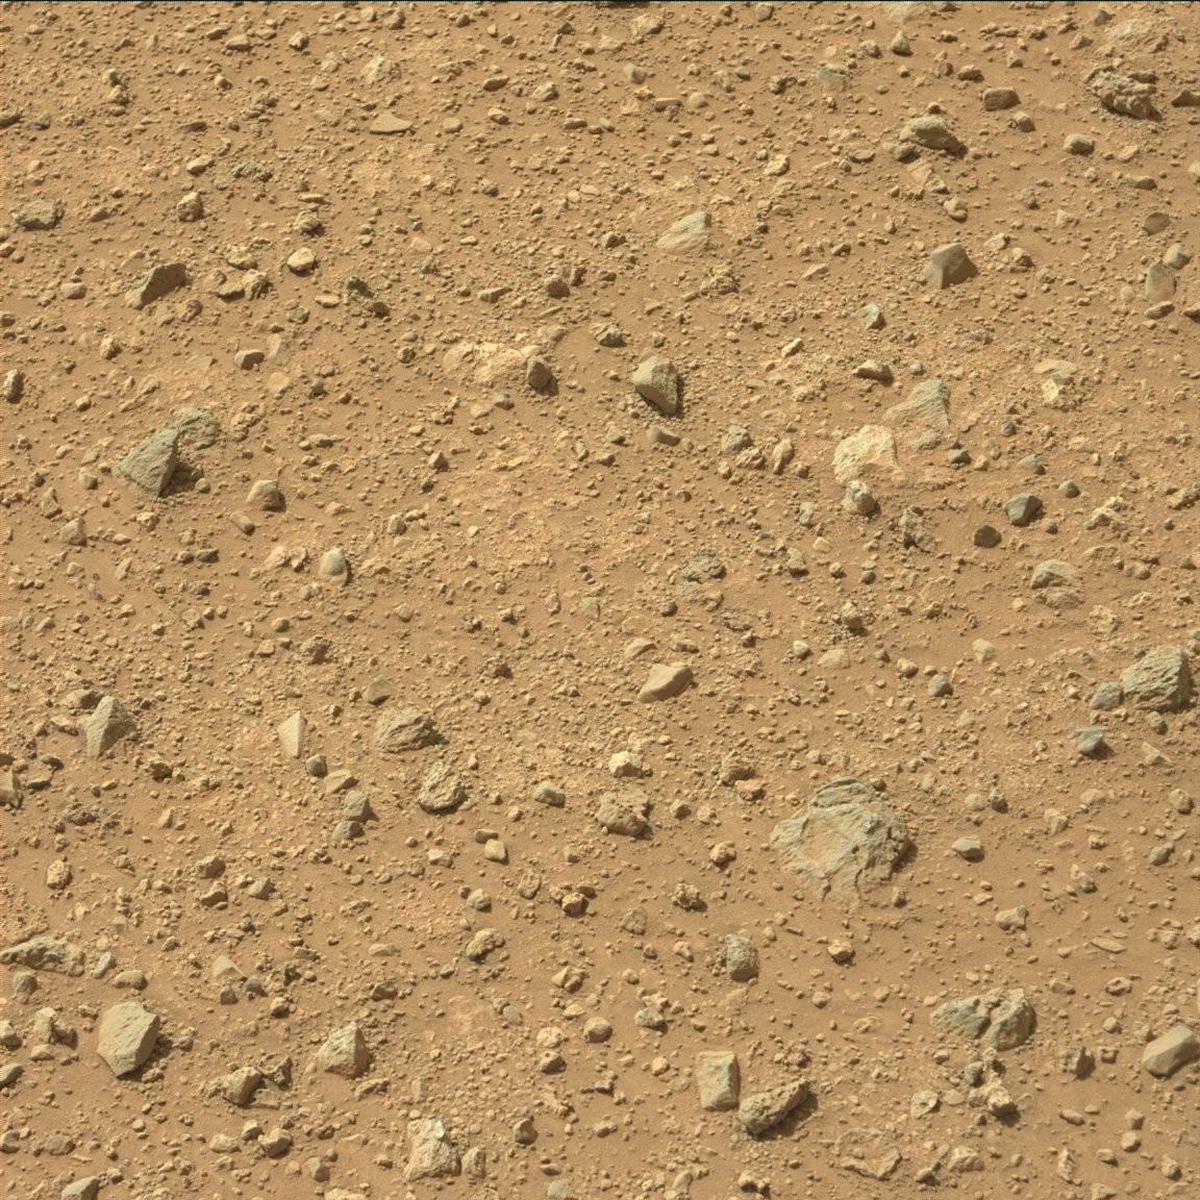
Terrain classes present: Bedrock, Rock, Sand / Soil